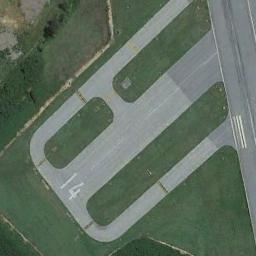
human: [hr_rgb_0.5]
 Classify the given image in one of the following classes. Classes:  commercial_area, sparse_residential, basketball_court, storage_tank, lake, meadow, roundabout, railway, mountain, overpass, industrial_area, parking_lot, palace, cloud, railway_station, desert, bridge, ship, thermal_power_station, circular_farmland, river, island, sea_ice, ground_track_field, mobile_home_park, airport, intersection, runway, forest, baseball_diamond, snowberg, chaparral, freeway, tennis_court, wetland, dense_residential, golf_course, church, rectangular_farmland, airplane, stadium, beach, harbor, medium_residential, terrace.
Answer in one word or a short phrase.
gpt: runway